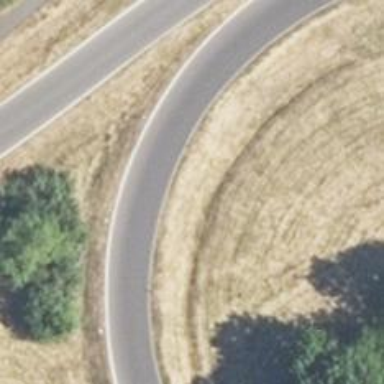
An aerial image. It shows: Trunk link road with asphalt surface.